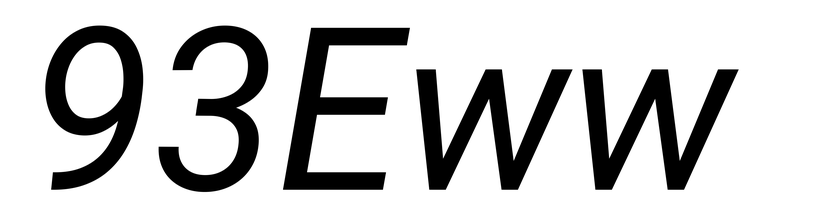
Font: Roboto-Italic_Italic